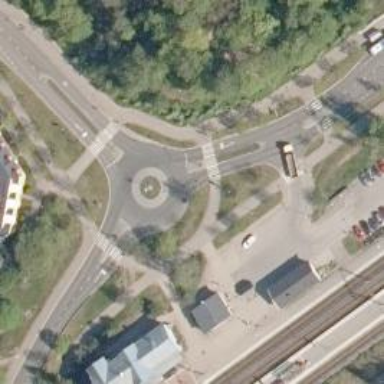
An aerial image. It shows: Tertiary road made of asphalt leading to roundabout junction.